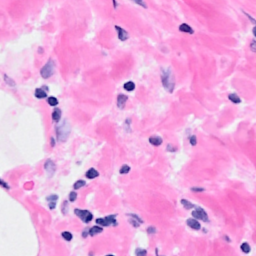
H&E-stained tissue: Breast